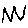
Label: zigzag